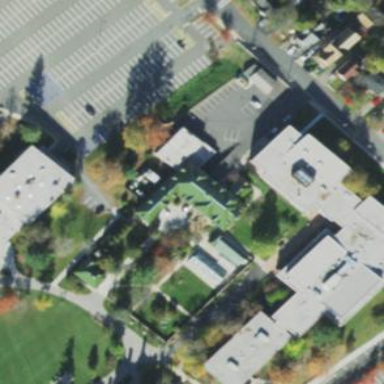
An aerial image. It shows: College building.